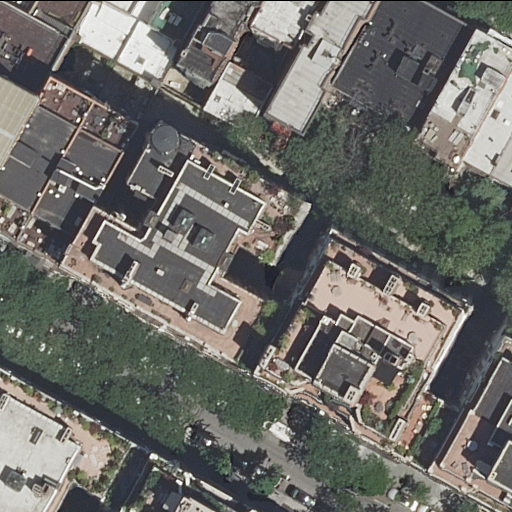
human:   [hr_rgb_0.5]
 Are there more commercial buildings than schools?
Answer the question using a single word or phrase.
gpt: no

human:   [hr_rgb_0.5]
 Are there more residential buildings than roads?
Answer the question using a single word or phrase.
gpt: yes

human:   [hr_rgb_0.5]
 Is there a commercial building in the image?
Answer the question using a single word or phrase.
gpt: no

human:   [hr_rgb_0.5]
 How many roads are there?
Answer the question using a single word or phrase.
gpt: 1

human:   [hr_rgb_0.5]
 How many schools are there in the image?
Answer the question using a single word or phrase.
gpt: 1

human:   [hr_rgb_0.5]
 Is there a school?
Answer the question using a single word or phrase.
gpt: yes

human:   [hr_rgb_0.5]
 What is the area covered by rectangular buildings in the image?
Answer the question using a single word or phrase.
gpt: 1077m2

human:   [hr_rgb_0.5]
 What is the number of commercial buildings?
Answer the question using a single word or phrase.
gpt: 0

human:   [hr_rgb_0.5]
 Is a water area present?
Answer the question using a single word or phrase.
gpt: no

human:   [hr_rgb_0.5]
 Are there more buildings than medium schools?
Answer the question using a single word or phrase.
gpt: yes

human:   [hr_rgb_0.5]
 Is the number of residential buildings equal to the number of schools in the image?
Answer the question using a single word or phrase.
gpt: no

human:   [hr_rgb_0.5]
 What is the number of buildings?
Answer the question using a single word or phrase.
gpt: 19

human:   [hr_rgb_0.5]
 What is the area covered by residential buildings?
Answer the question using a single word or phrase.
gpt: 6261m2

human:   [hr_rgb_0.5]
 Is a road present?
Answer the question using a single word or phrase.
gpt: yes

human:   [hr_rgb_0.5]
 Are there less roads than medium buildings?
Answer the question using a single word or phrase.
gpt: yes

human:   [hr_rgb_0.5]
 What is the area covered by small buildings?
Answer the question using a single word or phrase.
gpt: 176m2

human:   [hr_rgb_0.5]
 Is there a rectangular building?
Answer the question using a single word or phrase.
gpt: yes

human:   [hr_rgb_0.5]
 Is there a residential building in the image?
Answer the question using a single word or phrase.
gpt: yes

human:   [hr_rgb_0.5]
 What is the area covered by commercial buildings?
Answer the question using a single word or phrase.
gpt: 0m2

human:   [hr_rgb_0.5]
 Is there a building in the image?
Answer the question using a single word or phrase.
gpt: yes

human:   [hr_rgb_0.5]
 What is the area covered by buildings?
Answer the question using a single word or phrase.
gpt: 6261m2

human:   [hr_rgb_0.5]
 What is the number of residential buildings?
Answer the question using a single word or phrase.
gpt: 19

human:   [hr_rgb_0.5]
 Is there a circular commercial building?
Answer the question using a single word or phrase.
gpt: no

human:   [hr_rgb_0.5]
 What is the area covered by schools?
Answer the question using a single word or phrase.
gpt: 605m2

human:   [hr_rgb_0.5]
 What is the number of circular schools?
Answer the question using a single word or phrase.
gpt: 0

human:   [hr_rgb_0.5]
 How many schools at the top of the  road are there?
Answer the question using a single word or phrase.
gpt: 1

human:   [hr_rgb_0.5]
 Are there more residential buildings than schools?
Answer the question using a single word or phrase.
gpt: yes

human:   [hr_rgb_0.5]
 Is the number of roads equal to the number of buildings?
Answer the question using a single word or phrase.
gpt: no

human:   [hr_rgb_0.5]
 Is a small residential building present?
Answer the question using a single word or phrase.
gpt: yes

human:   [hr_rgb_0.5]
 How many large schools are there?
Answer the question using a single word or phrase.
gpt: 1

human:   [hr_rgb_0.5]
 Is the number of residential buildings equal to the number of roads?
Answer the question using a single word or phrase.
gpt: no

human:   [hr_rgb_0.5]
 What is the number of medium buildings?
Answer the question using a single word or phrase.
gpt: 9

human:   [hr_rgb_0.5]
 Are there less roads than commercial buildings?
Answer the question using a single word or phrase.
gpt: no

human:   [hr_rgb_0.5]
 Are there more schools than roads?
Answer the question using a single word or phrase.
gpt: no

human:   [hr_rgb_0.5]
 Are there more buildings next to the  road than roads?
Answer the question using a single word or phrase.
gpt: yes

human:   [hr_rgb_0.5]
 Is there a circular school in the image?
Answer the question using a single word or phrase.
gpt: no

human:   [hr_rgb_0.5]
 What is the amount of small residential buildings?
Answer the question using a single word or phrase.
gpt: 6

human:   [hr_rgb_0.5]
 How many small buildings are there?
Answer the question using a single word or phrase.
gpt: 6

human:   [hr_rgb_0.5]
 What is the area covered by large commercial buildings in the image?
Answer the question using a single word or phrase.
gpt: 0m2

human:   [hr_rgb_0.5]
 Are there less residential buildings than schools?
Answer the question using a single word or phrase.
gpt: no

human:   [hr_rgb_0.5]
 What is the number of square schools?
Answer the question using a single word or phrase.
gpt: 0

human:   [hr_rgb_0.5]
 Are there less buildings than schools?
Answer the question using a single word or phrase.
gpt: no

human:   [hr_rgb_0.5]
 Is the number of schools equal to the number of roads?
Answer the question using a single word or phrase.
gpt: yes

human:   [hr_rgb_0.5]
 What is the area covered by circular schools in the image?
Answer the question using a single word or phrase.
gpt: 0m2

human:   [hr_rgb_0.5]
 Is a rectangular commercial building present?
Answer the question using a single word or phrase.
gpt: no

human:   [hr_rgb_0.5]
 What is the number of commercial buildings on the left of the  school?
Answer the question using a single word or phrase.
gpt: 0

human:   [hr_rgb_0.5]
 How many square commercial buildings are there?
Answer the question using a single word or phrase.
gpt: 0

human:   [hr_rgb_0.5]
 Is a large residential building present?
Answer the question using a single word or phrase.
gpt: yes

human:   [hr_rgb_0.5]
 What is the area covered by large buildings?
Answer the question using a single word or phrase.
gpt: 3781m2

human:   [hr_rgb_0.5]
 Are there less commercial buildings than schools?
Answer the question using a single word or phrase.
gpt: yes

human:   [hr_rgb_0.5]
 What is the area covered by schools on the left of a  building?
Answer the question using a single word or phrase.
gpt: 605m2

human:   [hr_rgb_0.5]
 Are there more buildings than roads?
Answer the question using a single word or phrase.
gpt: yes

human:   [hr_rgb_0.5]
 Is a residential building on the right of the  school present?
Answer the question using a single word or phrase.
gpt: yes

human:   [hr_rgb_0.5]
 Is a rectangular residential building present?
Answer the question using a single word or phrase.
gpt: yes

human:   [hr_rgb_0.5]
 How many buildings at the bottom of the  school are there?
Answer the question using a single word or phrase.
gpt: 6

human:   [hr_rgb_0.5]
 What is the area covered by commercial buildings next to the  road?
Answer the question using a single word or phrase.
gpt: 0m2

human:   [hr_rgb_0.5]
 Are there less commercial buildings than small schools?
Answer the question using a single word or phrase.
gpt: no

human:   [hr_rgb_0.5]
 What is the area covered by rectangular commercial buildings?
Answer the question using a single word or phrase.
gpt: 0m2

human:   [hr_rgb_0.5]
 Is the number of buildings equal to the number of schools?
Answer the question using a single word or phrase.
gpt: no

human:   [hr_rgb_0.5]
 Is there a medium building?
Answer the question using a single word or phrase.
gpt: yes

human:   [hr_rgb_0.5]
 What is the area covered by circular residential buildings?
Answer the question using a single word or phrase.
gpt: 0m2

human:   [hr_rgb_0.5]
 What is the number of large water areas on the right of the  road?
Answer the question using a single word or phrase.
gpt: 0

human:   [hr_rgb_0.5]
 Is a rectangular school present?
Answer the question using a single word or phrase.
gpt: no

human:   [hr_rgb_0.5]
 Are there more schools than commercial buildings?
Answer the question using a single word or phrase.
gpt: yes